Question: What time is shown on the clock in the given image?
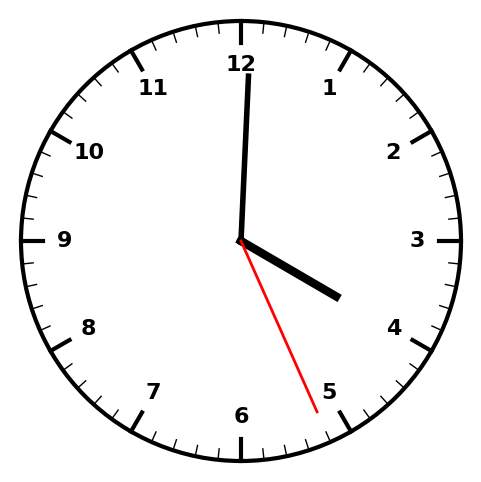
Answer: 04:00:26